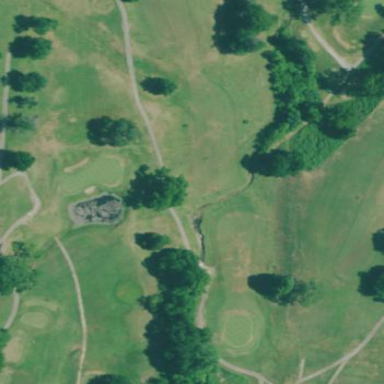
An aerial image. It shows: Rough area on grassy golf course.